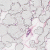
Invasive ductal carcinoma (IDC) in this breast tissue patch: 0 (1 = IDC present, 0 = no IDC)